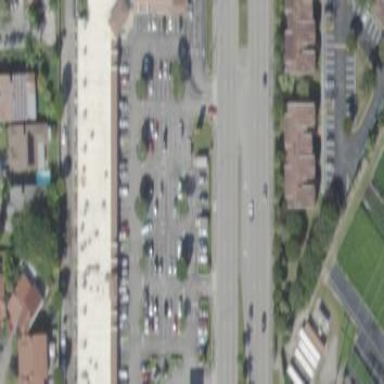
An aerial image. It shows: Retail building.